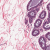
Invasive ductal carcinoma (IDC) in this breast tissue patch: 0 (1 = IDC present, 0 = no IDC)